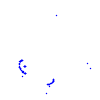
Particle: proton